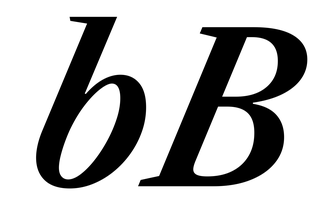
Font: LibreCaslonText-Italic_SemiBold_Italic